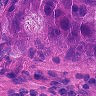
Metastatic tissue present: yes